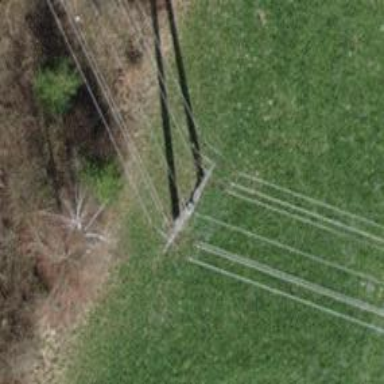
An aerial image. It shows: Power tower.